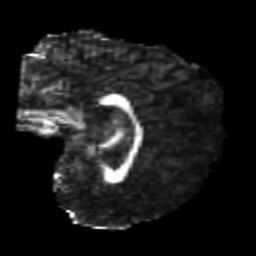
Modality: FA
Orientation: sagittal
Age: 24
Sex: female
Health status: healthy
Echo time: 0.074 s